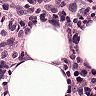
Metastatic tissue present: no